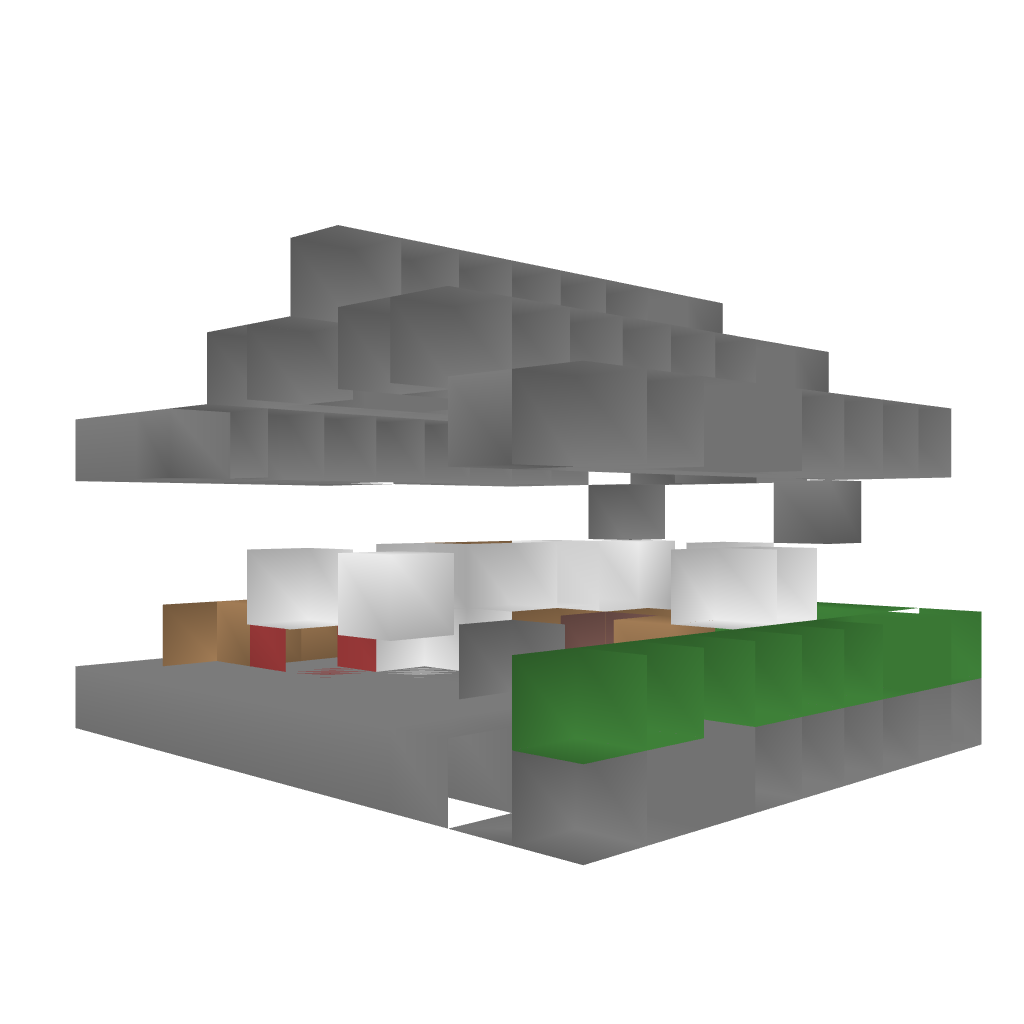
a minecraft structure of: Clay Cabin bad low quality